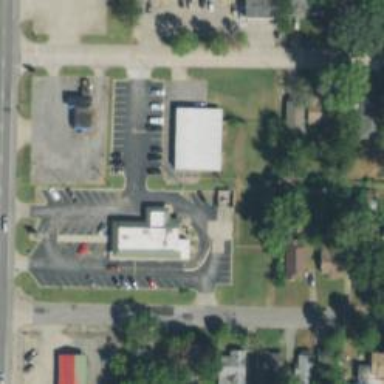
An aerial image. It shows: Pharmacy providing healthcare services.